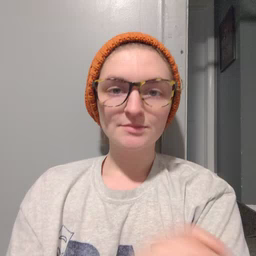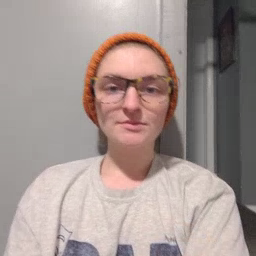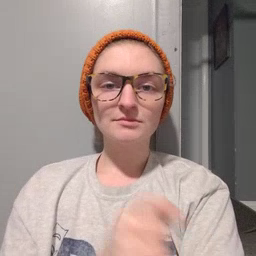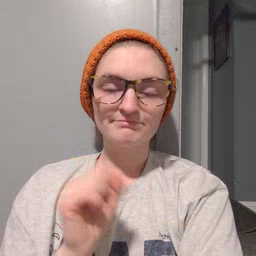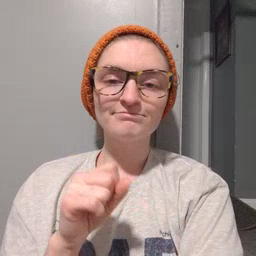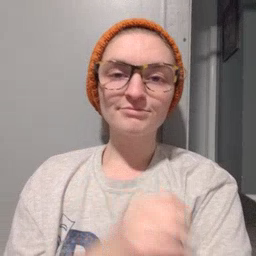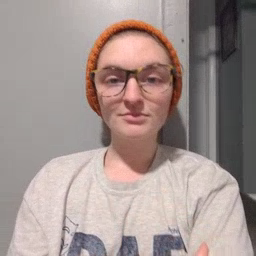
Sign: yes